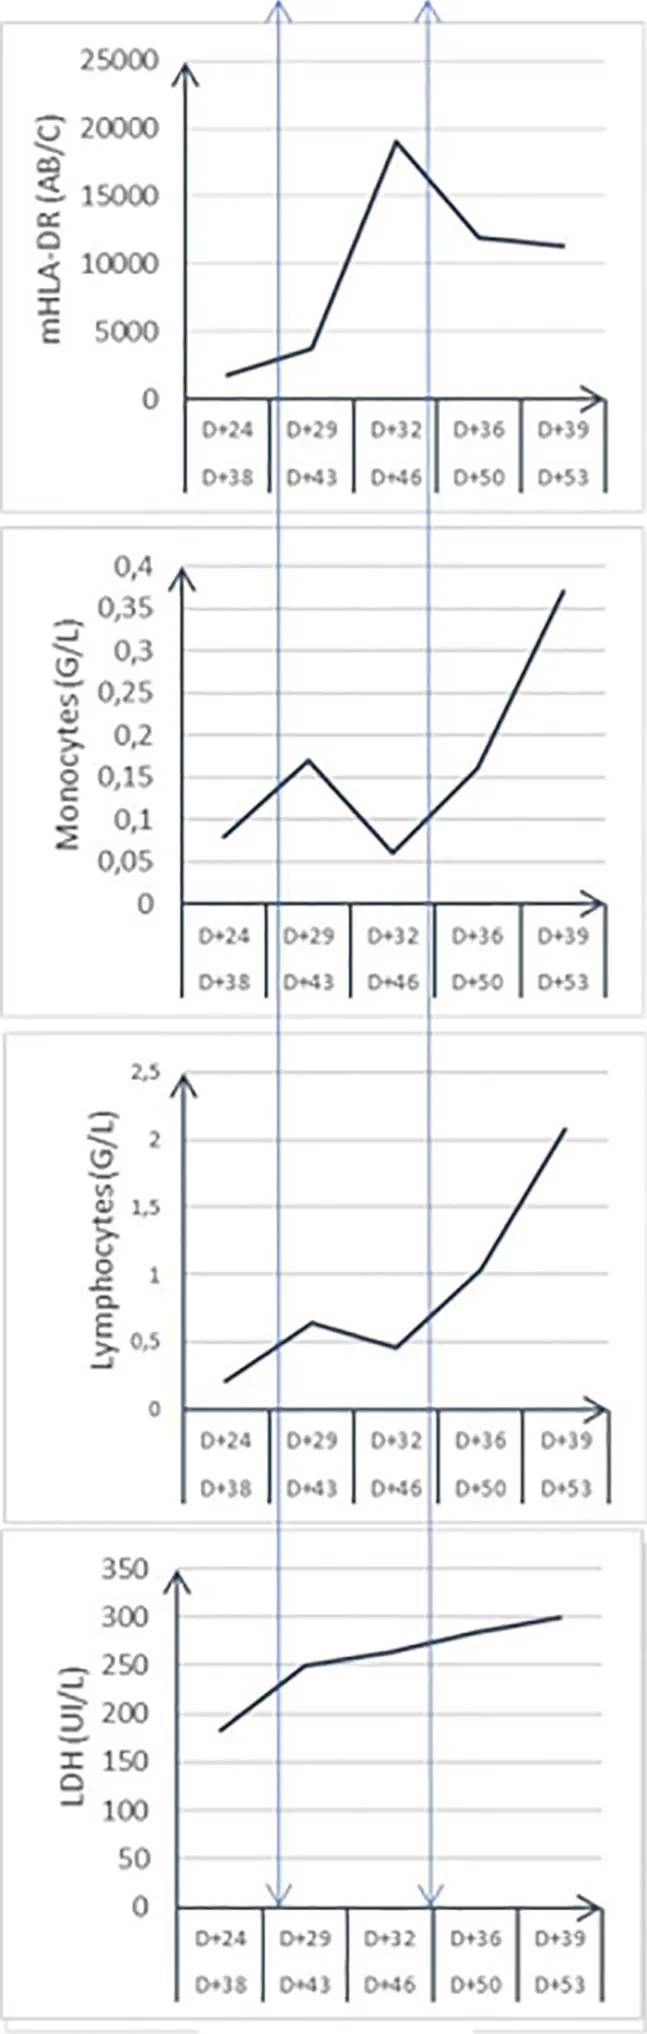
Time evolution of circulating monocyte HLA-DR expression (mHLA-DR; AB/number of events per cell), LDH, Lactico deshydrogenase enzyme; peripheral absolute cell count.
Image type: chart (chart)